Question: In iOS 7 I use new method to calculate the textview height,but it seems that it's not word wrapping, besides,the height is not the height of the text.
'''
self.textview.textContainer.lineBreakMode = NSLineBreakByWordWrapping;
self.textview.showsHorizontalScrollIndicator= NO;
self.textview.showsVerticalScrollIndicator = NO;
// [self.textview sizeThatFits:CGSizeMake(296, 474)];
// [self.textview.text sizeWithFont:[UIFont systemFontOfSize:14] forWidth:296.0 lineBreakMode:NSLineBreakByWordWrapping];
NSMutableParagraphStyle *paragraphStyle = [[NSMutableParagraphStyle alloc] init];
[paragraphStyle setLineBreakMode:NSLineBreakByWordWrapping];
NSDictionary *attributes = @{ NSFontAttributeName: self.textview.font, NSParagraphStyleAttributeName : paragraphStyle };
//
CGSize size= [self.textview.text boundingRectWithSize:CGSizeMake(CGRectGetWidth(self.textview.frame), MAXFLOAT)
options:NSStringDrawingUsesLineFragmentOrigin
attributes:attributes
context:nil].size;
CGRect frame = self.textview.frame;
frame.size = size;
self.textview.frame= frame;
'''
anyone help?

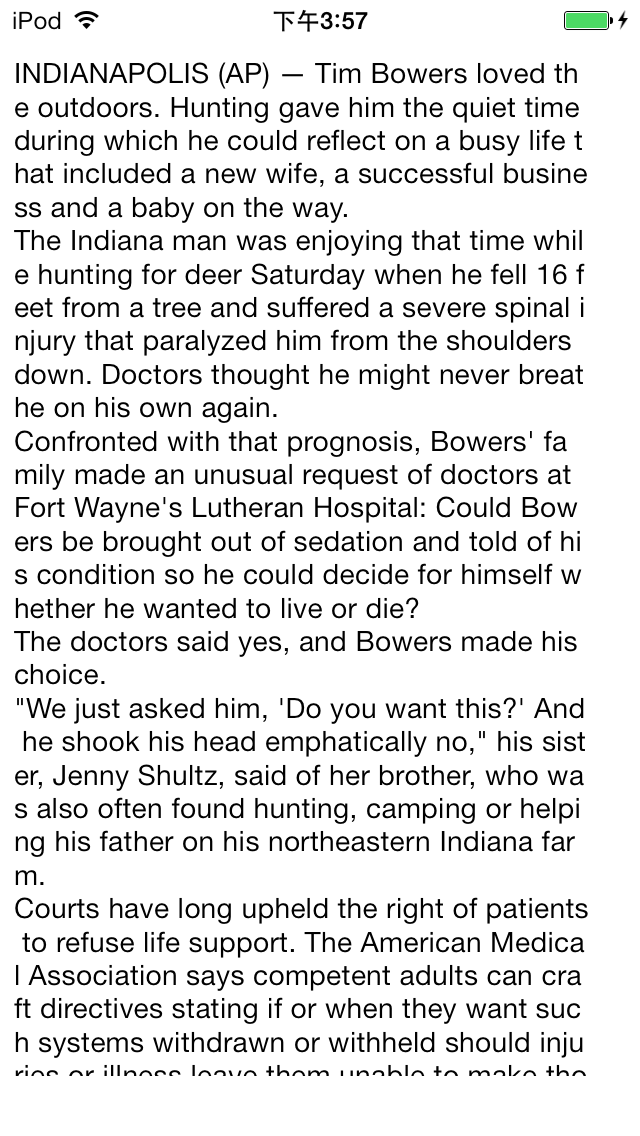
Answer: solved the problem it's because the text has wrong white charter ,that is it replace white character with other character.